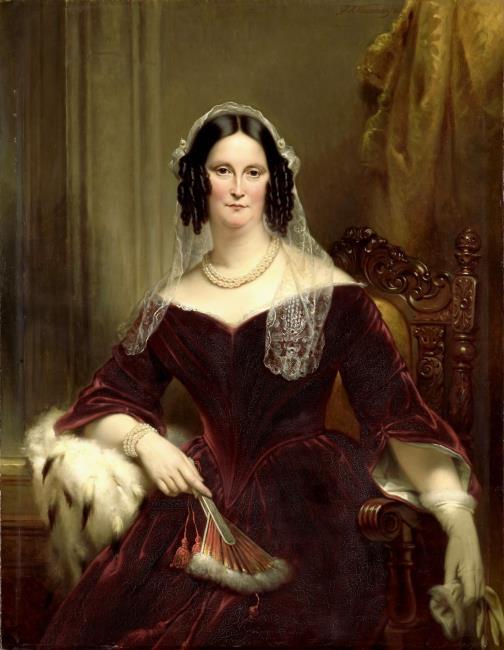
Title: Portrait of Dieuwke Fontein (1800-1897)
Artist: Jan Adam Kruseman
Earliest date: 1844
Latest date: 1844
Genre: painting
Iconography: Gloves
Keywords: woman's portrait, knee-length portrait, head frontal, body facing left, sitting, facing front, glove/gloves in hand, ringlets at the temples, veil, lace, low neckline, fan, ermine (type of fur), drapery (representation), dress